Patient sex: M
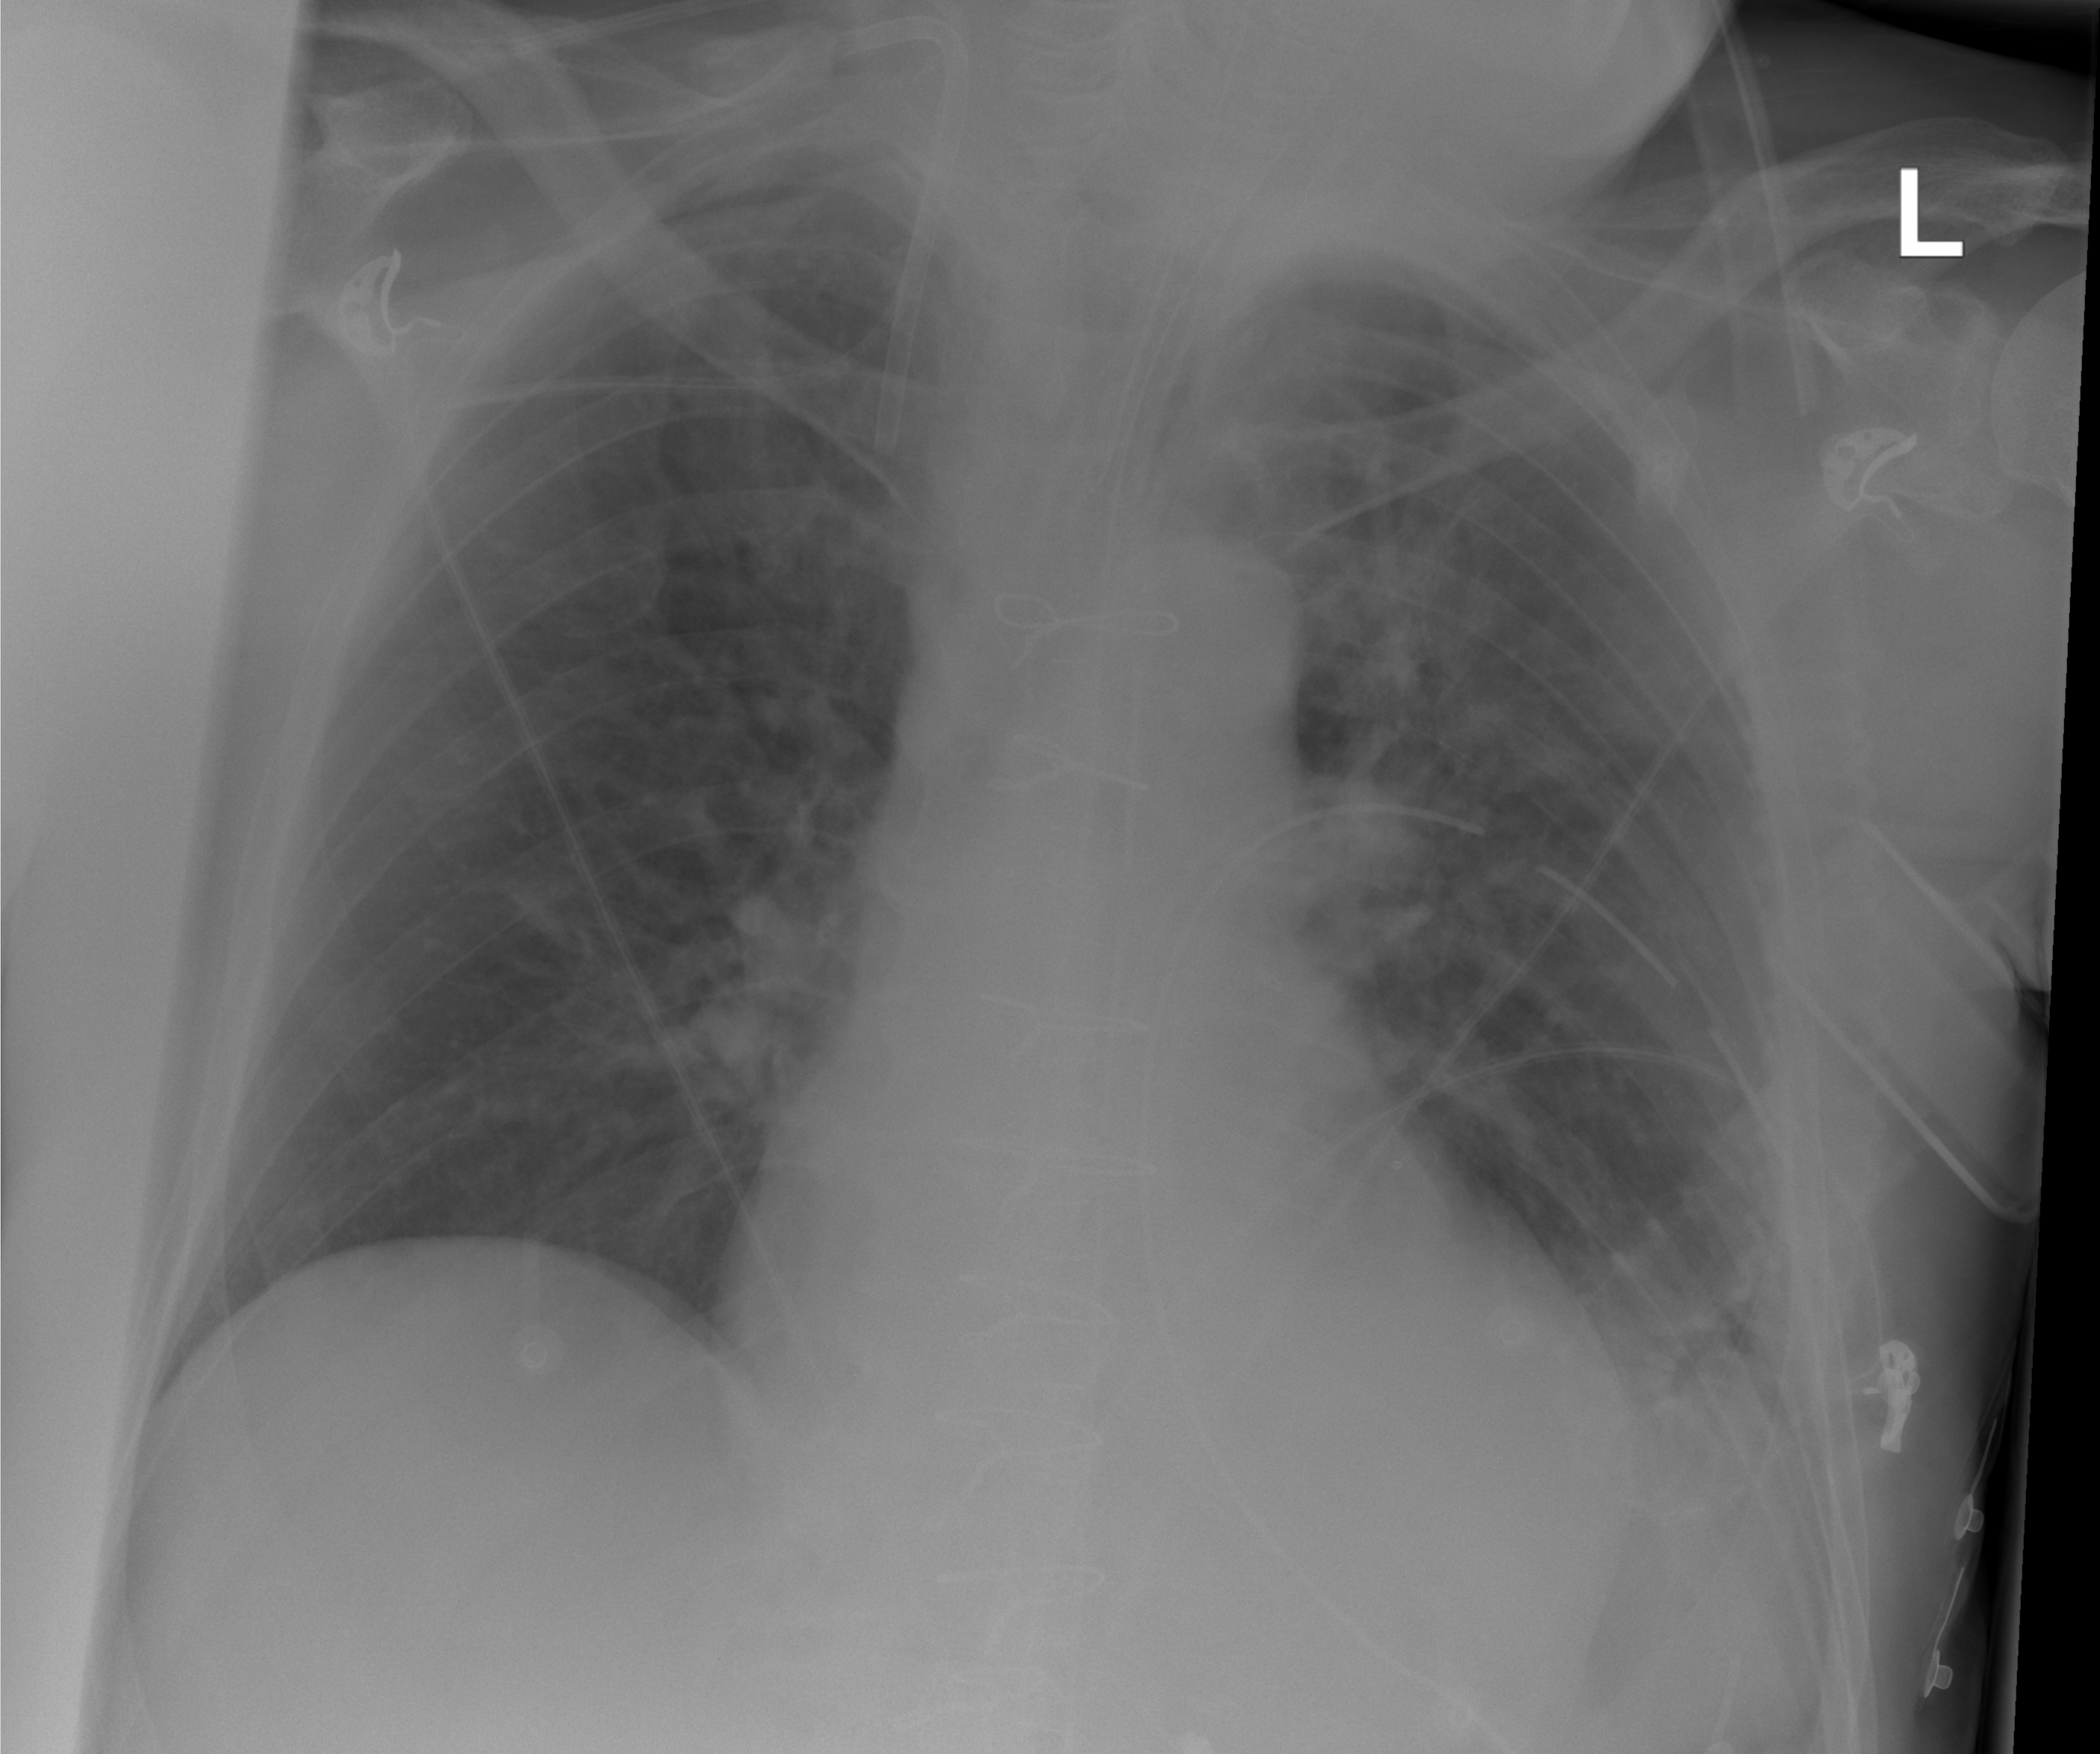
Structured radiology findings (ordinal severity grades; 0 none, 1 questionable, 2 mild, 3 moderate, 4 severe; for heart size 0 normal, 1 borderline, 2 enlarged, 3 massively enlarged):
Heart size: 2
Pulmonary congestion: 2
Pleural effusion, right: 0
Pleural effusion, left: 1
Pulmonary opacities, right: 0
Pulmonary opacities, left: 0
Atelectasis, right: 0
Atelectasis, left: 2